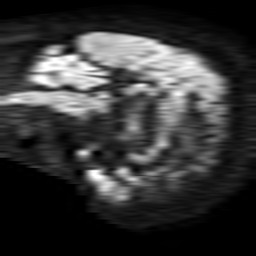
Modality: TRACE
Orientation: sagittal
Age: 77
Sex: female
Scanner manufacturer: philips
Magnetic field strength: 1.5 T
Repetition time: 3.403 s
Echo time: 0.06922 s